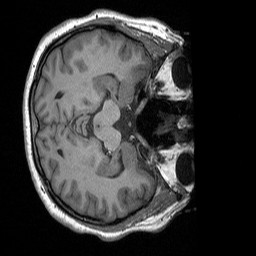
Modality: T1w
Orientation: axial
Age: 29
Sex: female
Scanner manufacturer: siemens
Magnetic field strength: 3 T
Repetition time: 1.9 s
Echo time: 0.00252 s